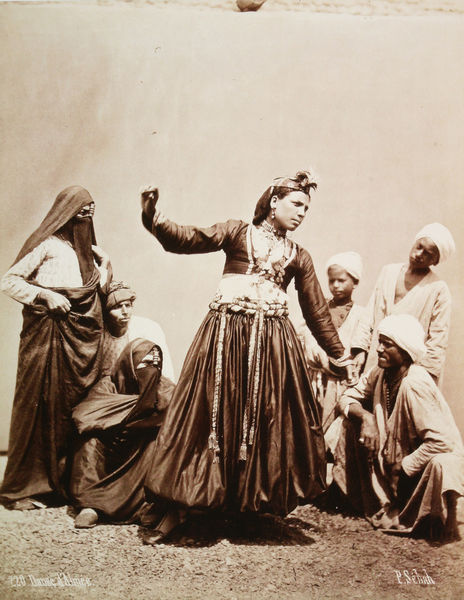
Titel: Tanzszene
Künstler: Pascal Sébah
Schlagwörter: dunkel, gruppe, himmel, mann, umhang, weiß, wolken, frauen, menschen, mädchen, sand, sitzen, ausschnitt, braun, femmes, frau, hintergrund, kleid, kleider, licht, männer, ohrring, schmuck, schwarz, szene, dame, gürtel, schleier, tuch, wiese, wolke, beige, rock, tanz, jung, wand, gesicht, haarschmuck, kleidung, mensch, steine, weit, signatur, erde, hügel, sonne, boden, gewand, sitzend, tücher, familie, gewänder, kind, publikum, tanzen, tänzerin, kinder, kopfbedeckung, taille, schrift, sommer, zuschauer, jungen, knaben, afrika, sonnenlicht, wüste, geröll, sepia, kopftuch, homme, kordel, bauch, junge, exotisch, foto, fotografie, photographie, name, zigeuner, orient, orientalisch, tageslicht, asien, schwarzweiß, text, kopfputz, schuh, photo, tracht, bauchtanz, hubi, sieben, hochzeit, plissee, femme, bänder, verhüllt, verschleiert, kopfschmuck, turban, islam, türkei, robe, fot, marokko, turbane, quasten, voile, costume, gewände, verhüllung, hockend, terror, moslem, pumphose, burka, moslems, arabe, habit, hommes, puffhose, danse, mohammedaner, volkstracht, grupp, hopi, hosenrock, danseuse, ausland, unverhüllt, tradition, mohammend, xixe siècle, afrique, xxe siècle, espandril, ethnologie, traditionnel, femmes voilées, afrique du nord